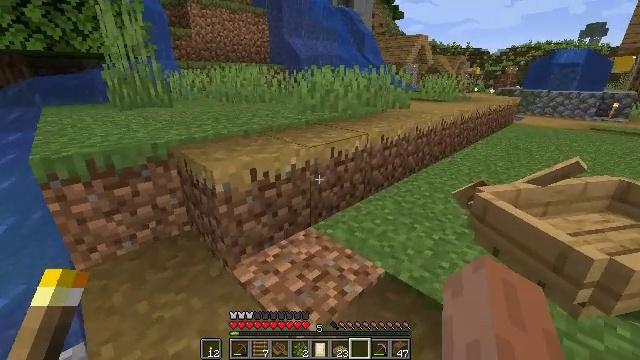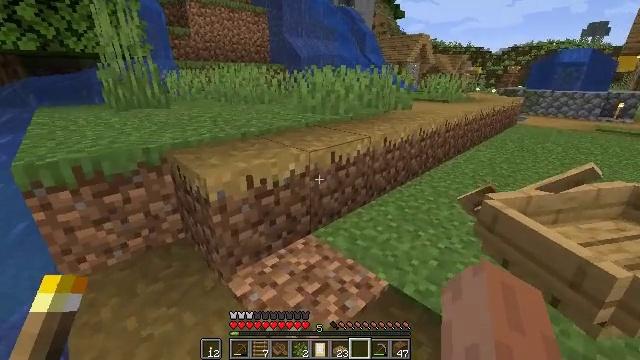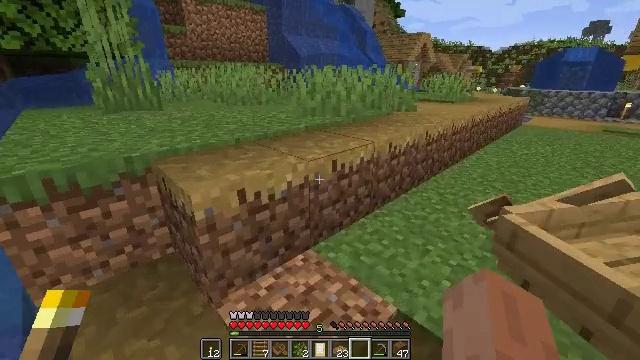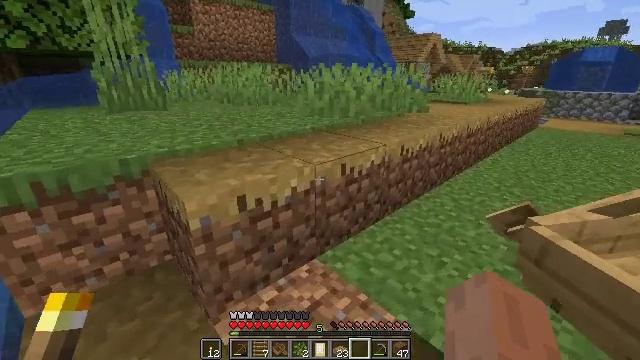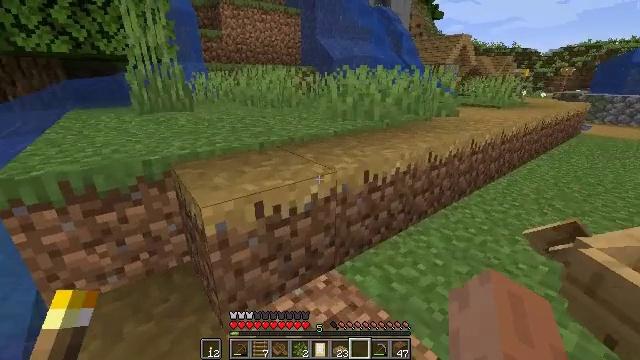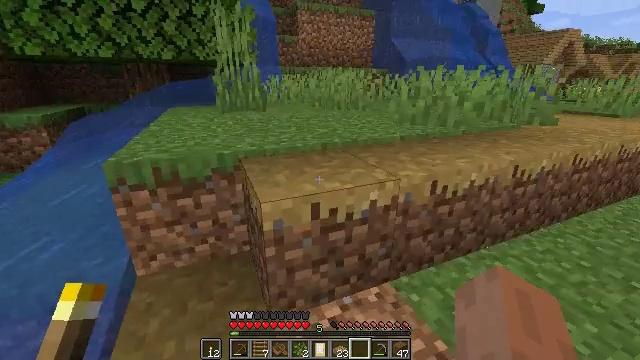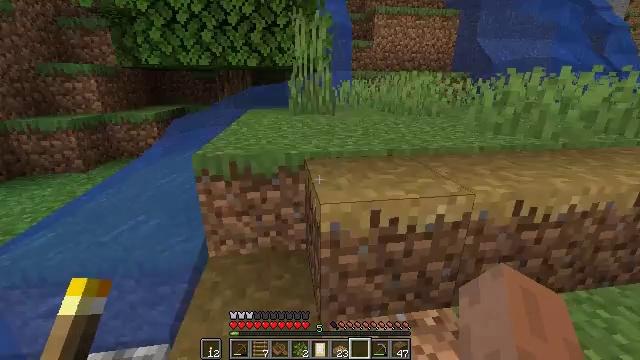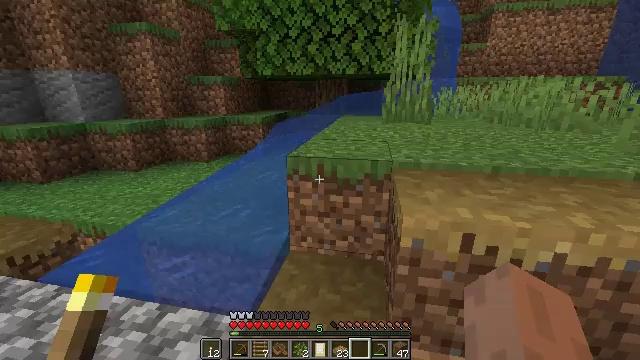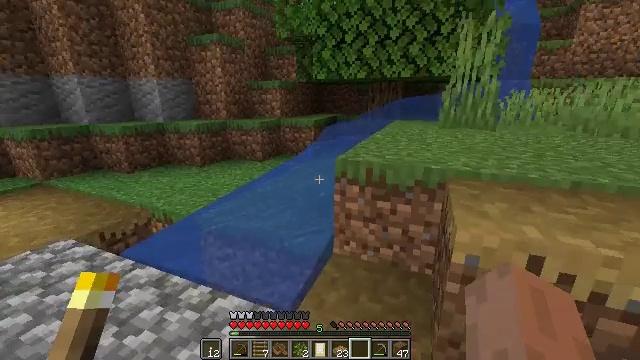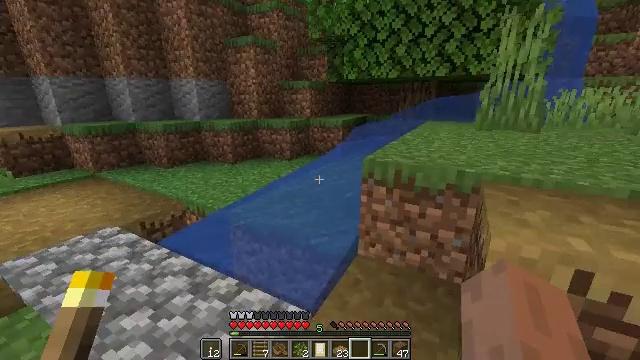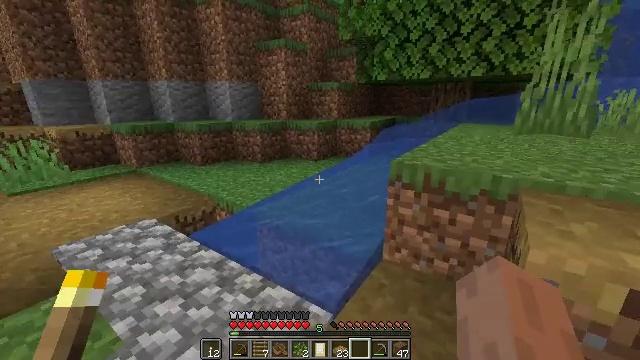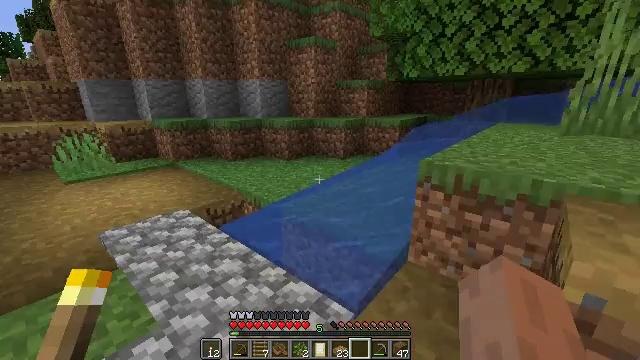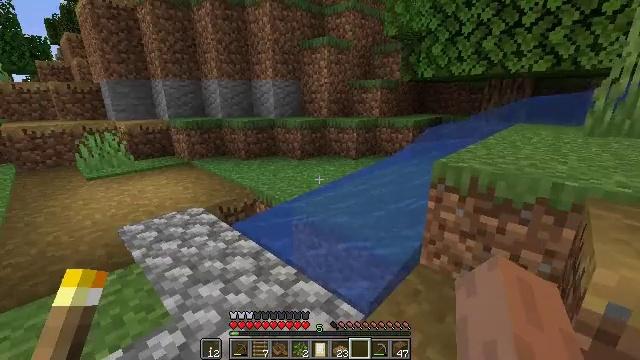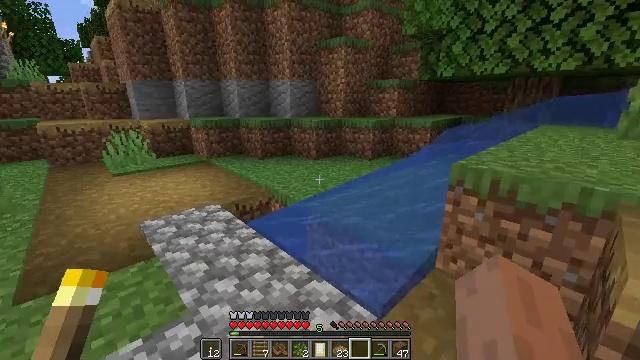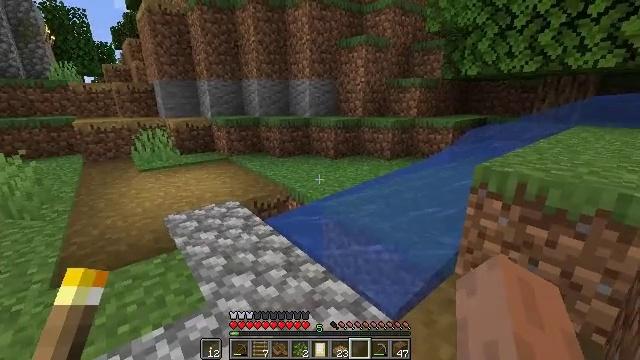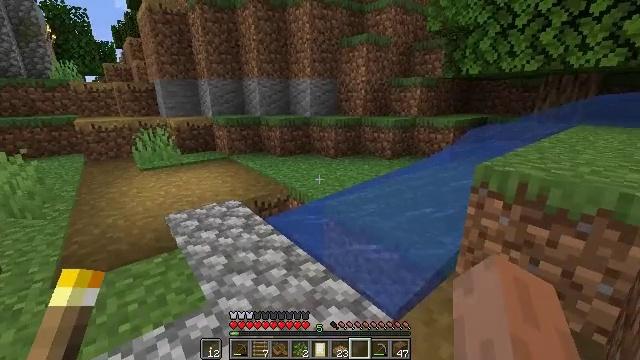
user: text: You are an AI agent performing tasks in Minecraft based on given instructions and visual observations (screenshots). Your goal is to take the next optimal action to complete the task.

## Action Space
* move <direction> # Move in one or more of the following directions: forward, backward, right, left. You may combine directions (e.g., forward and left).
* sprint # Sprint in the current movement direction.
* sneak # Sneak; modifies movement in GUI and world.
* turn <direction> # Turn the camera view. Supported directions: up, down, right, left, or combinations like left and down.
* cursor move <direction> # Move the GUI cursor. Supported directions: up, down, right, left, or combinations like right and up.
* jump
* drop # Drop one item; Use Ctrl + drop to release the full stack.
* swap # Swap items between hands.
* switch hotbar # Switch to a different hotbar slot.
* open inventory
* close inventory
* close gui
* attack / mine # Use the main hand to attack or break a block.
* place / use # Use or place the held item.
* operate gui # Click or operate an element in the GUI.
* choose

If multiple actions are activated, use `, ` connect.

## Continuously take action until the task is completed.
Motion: motion action
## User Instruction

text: Mine the cauldron block.
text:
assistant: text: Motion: move forward
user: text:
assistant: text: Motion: move forward
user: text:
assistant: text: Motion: turn left
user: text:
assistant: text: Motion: turn left
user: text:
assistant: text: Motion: turn left
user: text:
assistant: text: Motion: turn left
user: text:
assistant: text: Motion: turn left and up
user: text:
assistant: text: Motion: turn left
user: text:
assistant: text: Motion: turn left
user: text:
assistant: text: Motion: turn left
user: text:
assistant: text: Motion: turn left
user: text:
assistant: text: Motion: turn left
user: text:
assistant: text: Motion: turn left
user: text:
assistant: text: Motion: turn left
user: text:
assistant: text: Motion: no_op
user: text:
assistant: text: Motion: no_op
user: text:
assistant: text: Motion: no_op
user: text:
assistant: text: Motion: turn left
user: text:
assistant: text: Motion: no_op
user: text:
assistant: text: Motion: move forward, turn left
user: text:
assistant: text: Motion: move forward, turn left
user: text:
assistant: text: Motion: move forward, turn left
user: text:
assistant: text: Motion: move forward, turn left
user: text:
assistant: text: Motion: move forward, turn left
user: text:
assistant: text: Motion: move forward, turn left
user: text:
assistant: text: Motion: move forward, turn left
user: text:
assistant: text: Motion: move forward, turn left
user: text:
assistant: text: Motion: no_op
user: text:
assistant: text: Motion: no_op
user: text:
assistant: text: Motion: no_op